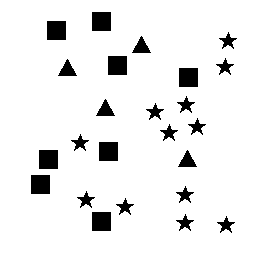
Squares: 8
Triangles: 4
Stars: 12
Total shapes: 24